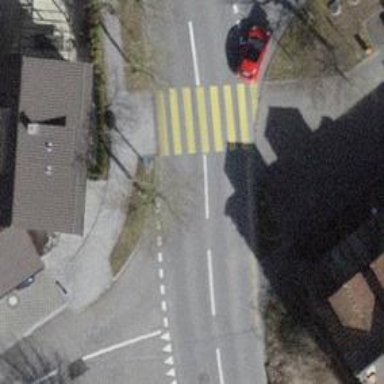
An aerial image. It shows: Uncontrolled zebra crossing with yellow markings on the road.